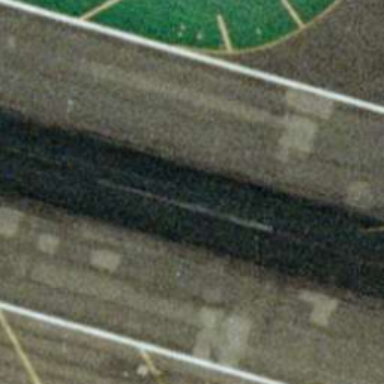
It is a straight runway with some mark lines on it .